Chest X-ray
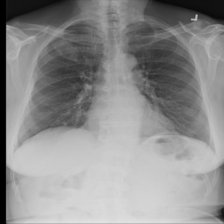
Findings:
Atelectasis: negative
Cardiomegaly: negative
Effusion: negative
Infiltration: positive
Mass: negative
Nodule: positive
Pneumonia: negative
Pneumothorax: negative
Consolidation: negative
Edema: negative
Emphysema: negative
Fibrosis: negative
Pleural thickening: negative
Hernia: negative